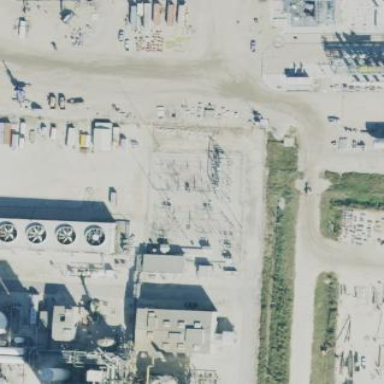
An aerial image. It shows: Outdoor industrial substation.